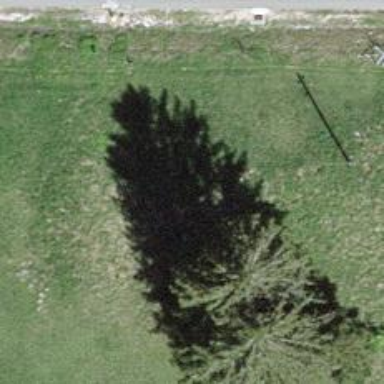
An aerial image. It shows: Beautiful tree in nature.